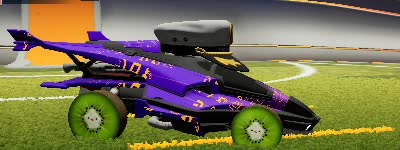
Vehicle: aftershock